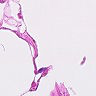
Metastatic tissue present: no